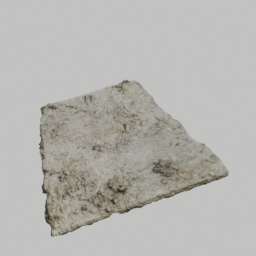
Label: architecture